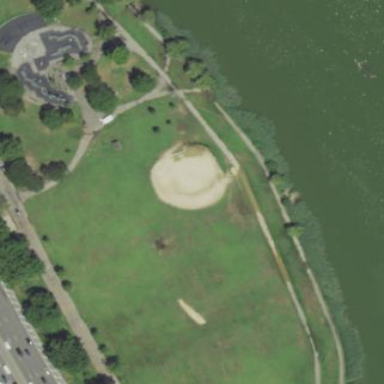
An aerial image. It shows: Baseball pitch for leisure land activities.